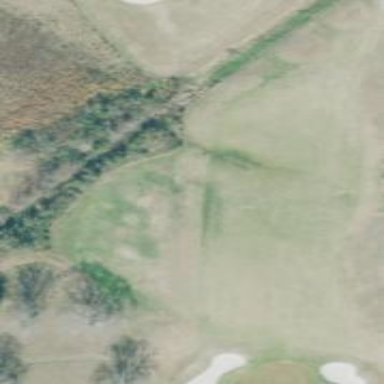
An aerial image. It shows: Grassy fairway on golf course.